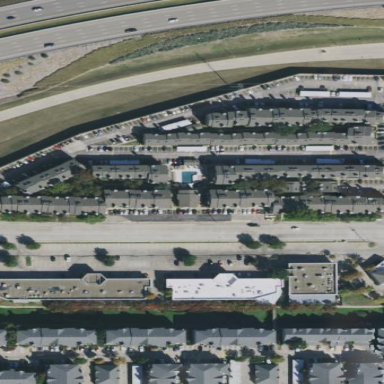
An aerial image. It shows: Residential area with apartments.